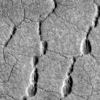
Atmospheric dust classification: not_dusty